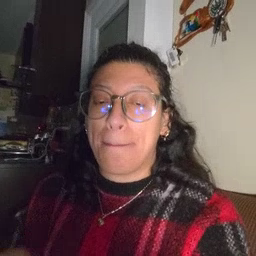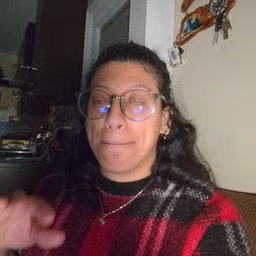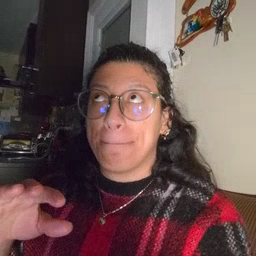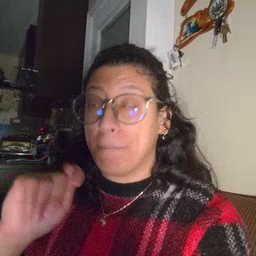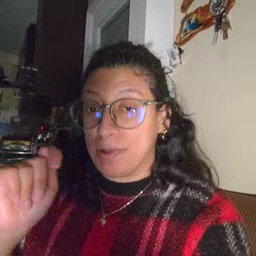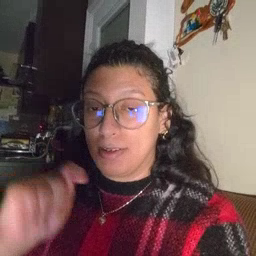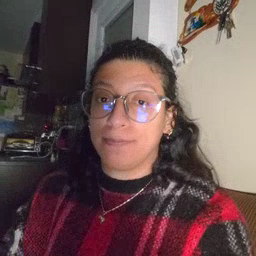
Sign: potty